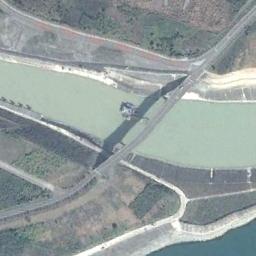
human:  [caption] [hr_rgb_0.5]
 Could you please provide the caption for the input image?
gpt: There is a white sign on the bridge .

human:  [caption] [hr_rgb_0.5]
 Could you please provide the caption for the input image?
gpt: A bridge connects the land on both sides of the green river, And there is a large farmland on the land .

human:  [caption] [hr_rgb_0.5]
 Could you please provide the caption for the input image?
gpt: A bridge built on a green river and the flood bed of the river while the lawn on one side of the river .

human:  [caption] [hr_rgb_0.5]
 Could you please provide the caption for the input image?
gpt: There is a bridge over the river between the farmlands .

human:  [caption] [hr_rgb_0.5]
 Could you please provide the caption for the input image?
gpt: Many trees are around the bridge .